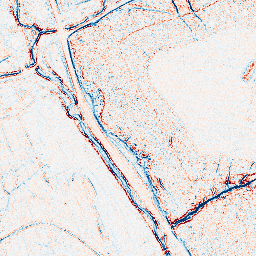
Category: edge_preserving
Decomposition family: bilateral
Decomposition parameters: d: 5
sigma_color: 150
sigma_space: 150
Upsampling method: bicubic
Upsampling parameters: scale: 8
Upsampling scale: 8